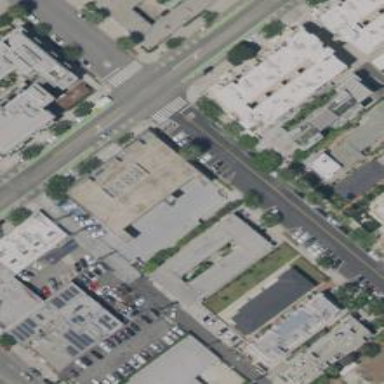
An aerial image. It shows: Retail building.